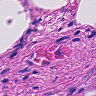
Metastatic tissue present: no